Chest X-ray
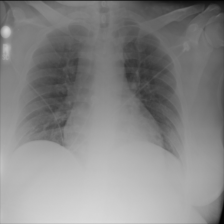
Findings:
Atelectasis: negative
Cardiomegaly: negative
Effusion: negative
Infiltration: negative
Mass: negative
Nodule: negative
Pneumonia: negative
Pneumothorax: negative
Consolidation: negative
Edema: negative
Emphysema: negative
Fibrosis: negative
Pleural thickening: negative
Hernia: negative